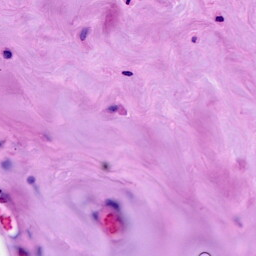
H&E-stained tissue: Breast